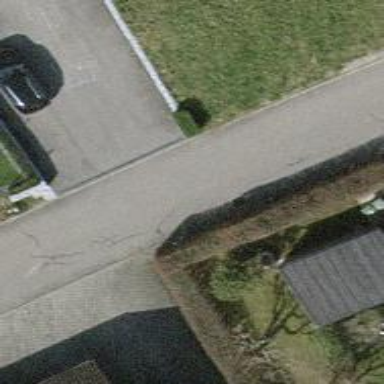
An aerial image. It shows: Smooth asphalt road in residential area.